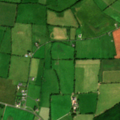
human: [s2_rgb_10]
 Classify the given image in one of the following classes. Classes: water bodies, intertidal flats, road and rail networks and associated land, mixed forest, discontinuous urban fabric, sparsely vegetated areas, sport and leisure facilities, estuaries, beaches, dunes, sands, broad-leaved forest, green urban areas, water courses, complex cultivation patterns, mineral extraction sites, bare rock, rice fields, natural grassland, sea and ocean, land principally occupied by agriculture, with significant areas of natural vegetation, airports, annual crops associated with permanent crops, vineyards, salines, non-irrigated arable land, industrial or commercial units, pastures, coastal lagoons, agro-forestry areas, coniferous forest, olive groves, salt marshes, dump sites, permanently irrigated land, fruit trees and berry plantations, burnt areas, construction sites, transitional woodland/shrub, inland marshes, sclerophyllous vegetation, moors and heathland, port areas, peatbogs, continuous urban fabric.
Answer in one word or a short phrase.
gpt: pastures, broad-leaved forest